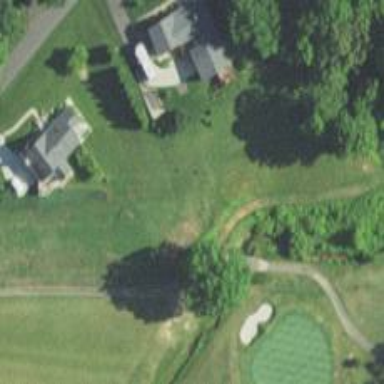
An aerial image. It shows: Path for both road and golf.